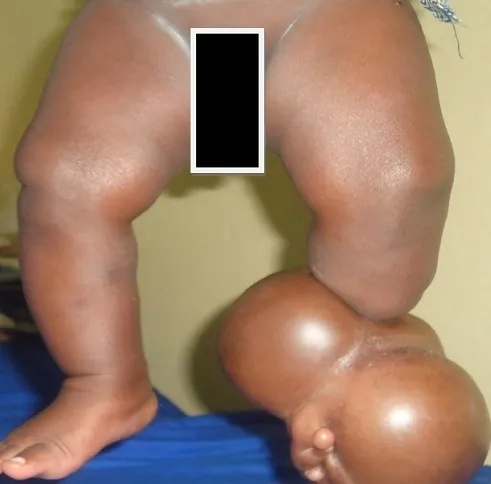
Children of 4months of life. Cutaneous circulatory constrictorring associated with a large lymphedema and left club foot downstream of the constriction. No skin lesions are objectified.
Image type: medical_photograph (skin_photograph)